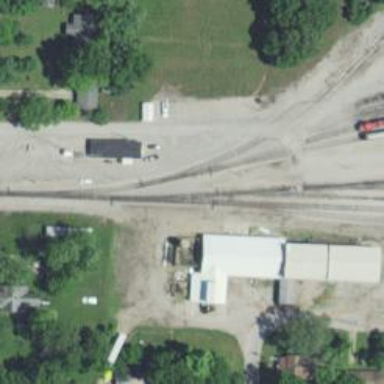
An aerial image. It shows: Rail spur service.